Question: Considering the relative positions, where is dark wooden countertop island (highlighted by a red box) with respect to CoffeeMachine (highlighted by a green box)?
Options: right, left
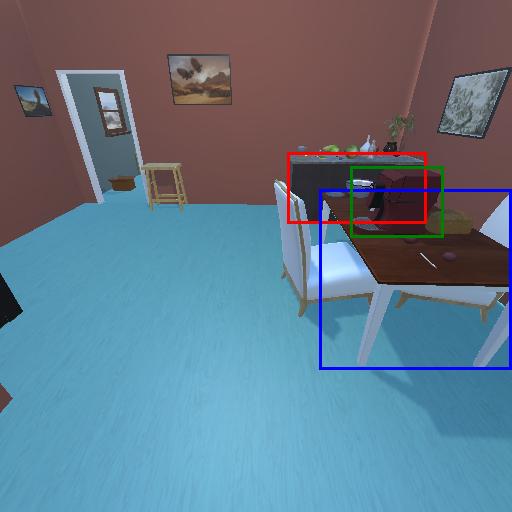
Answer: right